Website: macys
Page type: delivery-shipping
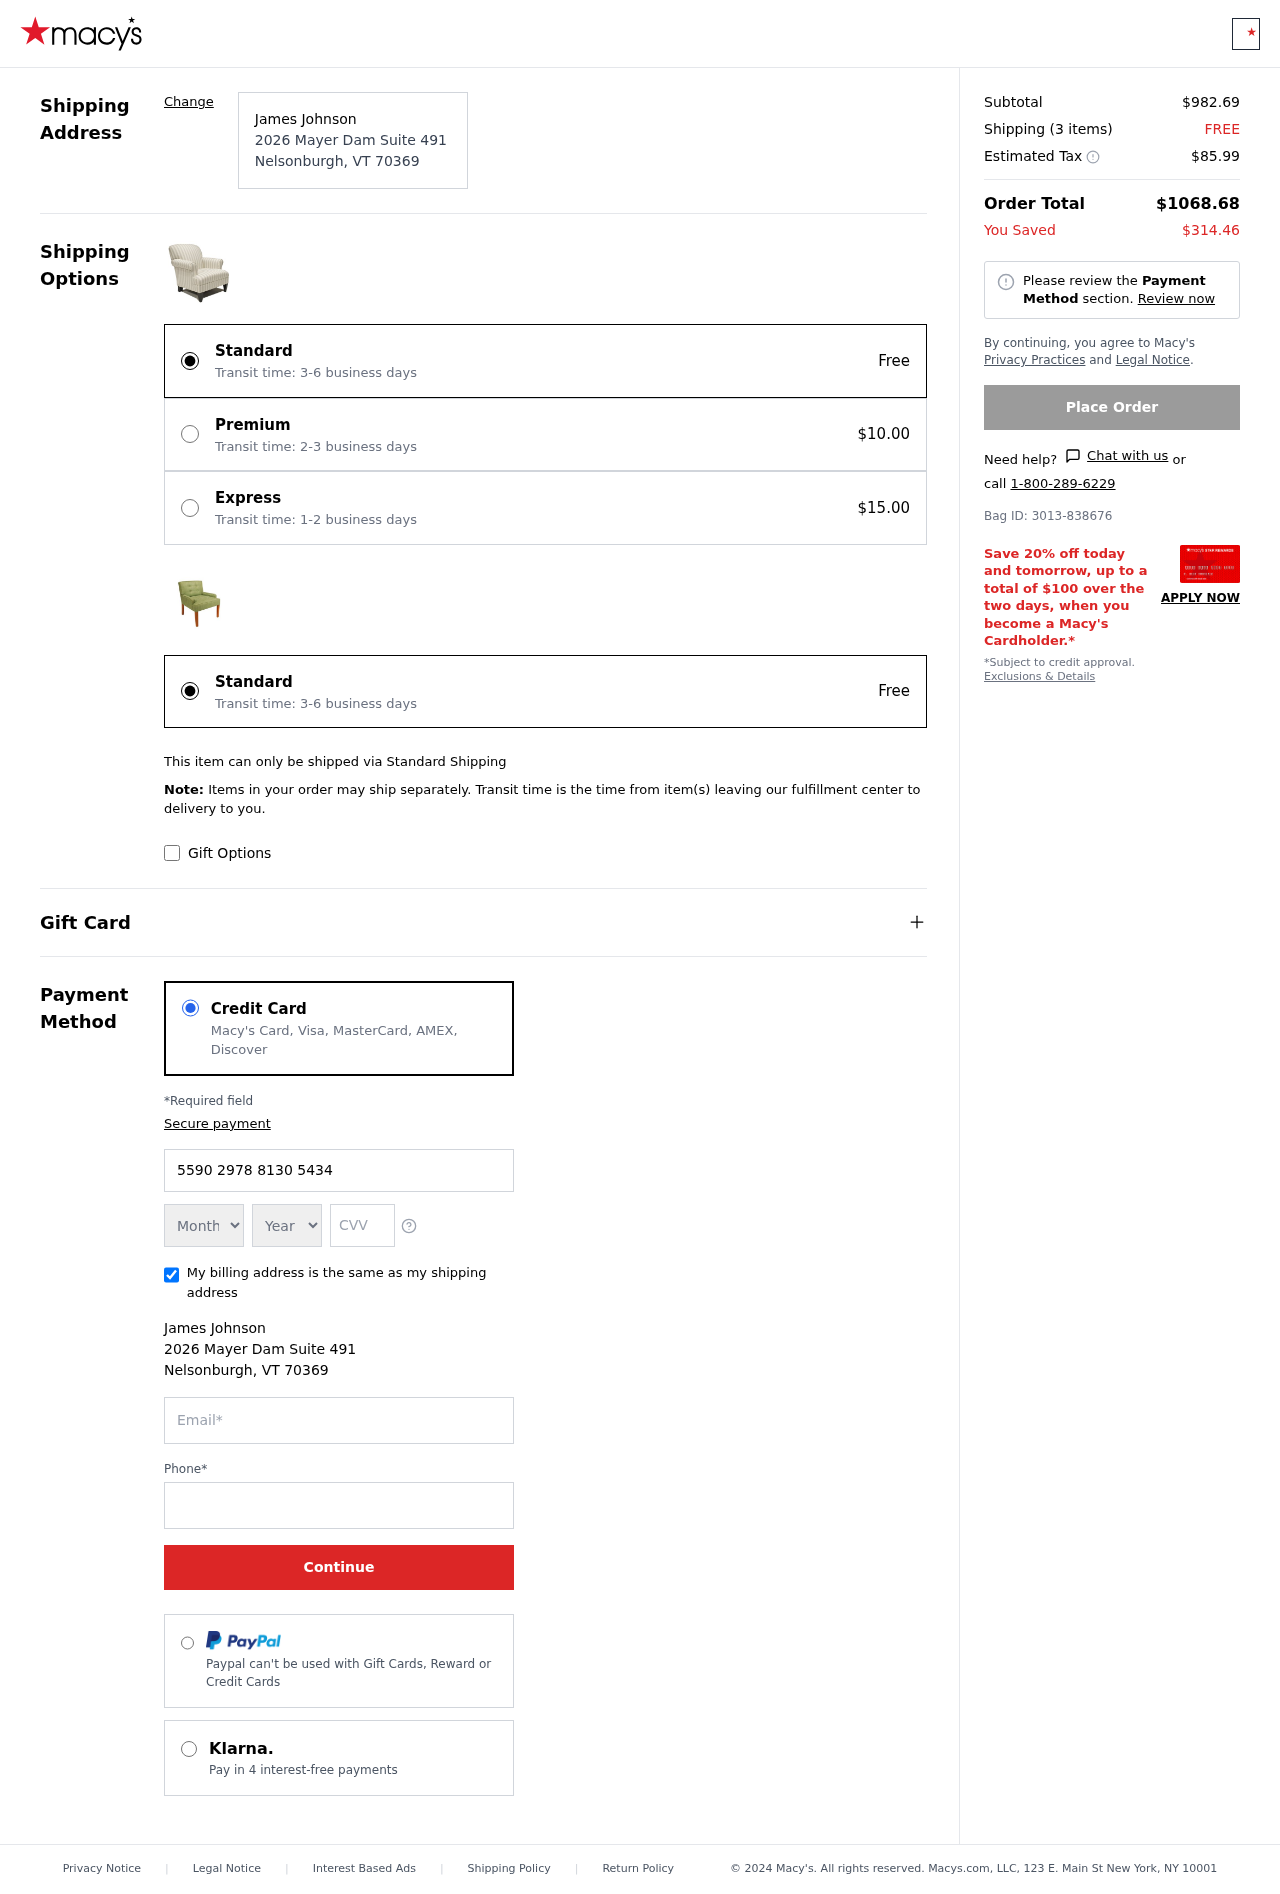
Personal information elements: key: PII_CARD_EXPIRY_MONTH
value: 11
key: PII_CARD_EXPIRY_YEAR
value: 29
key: PII_CITY
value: Nelsonburgh
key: PII_CITY_STATE_ZIP
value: Nelsonburgh, VT 70369
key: PII_FULLNAME
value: James Johnson
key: PII_POSTCODE
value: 70369
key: PII_STATE_ABBR
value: VT
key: PII_STREET
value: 2026 Mayer Dam Suite 491
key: PII_CARD_NUMBER
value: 5590 2978 8130 5434
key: PII_CARD_CVV
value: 049
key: PII_EMAIL
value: james.johnson@gmail.com
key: PII_PHONE
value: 5002689470
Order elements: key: ORDER_SUBTOTAL
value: $982.69
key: ORDER_NUM_ITEMS
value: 3
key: ORDER_SHIPPING_COST
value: FREE
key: ORDER_TAX
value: $85.99
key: ORDER_TOTAL
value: $1068.68
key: ORDER_SAVINGS
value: $314.46
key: ORDER_BAG_ID
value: Bag ID: 3013-838676